Question: I got a Stackpanel containing many buttons, so how can I reorder my buttons by draging & droping them like Expression Blend or "Visual Studio Xaml Window Designer" does

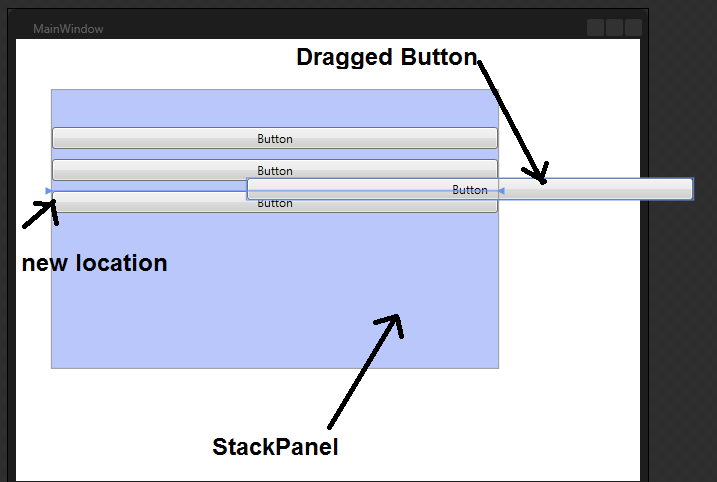
Answer: <URL> provides some useful information. Nevertheless, there are a lot of resources that you can find in by searching which would provide a lot of information on this.